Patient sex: F
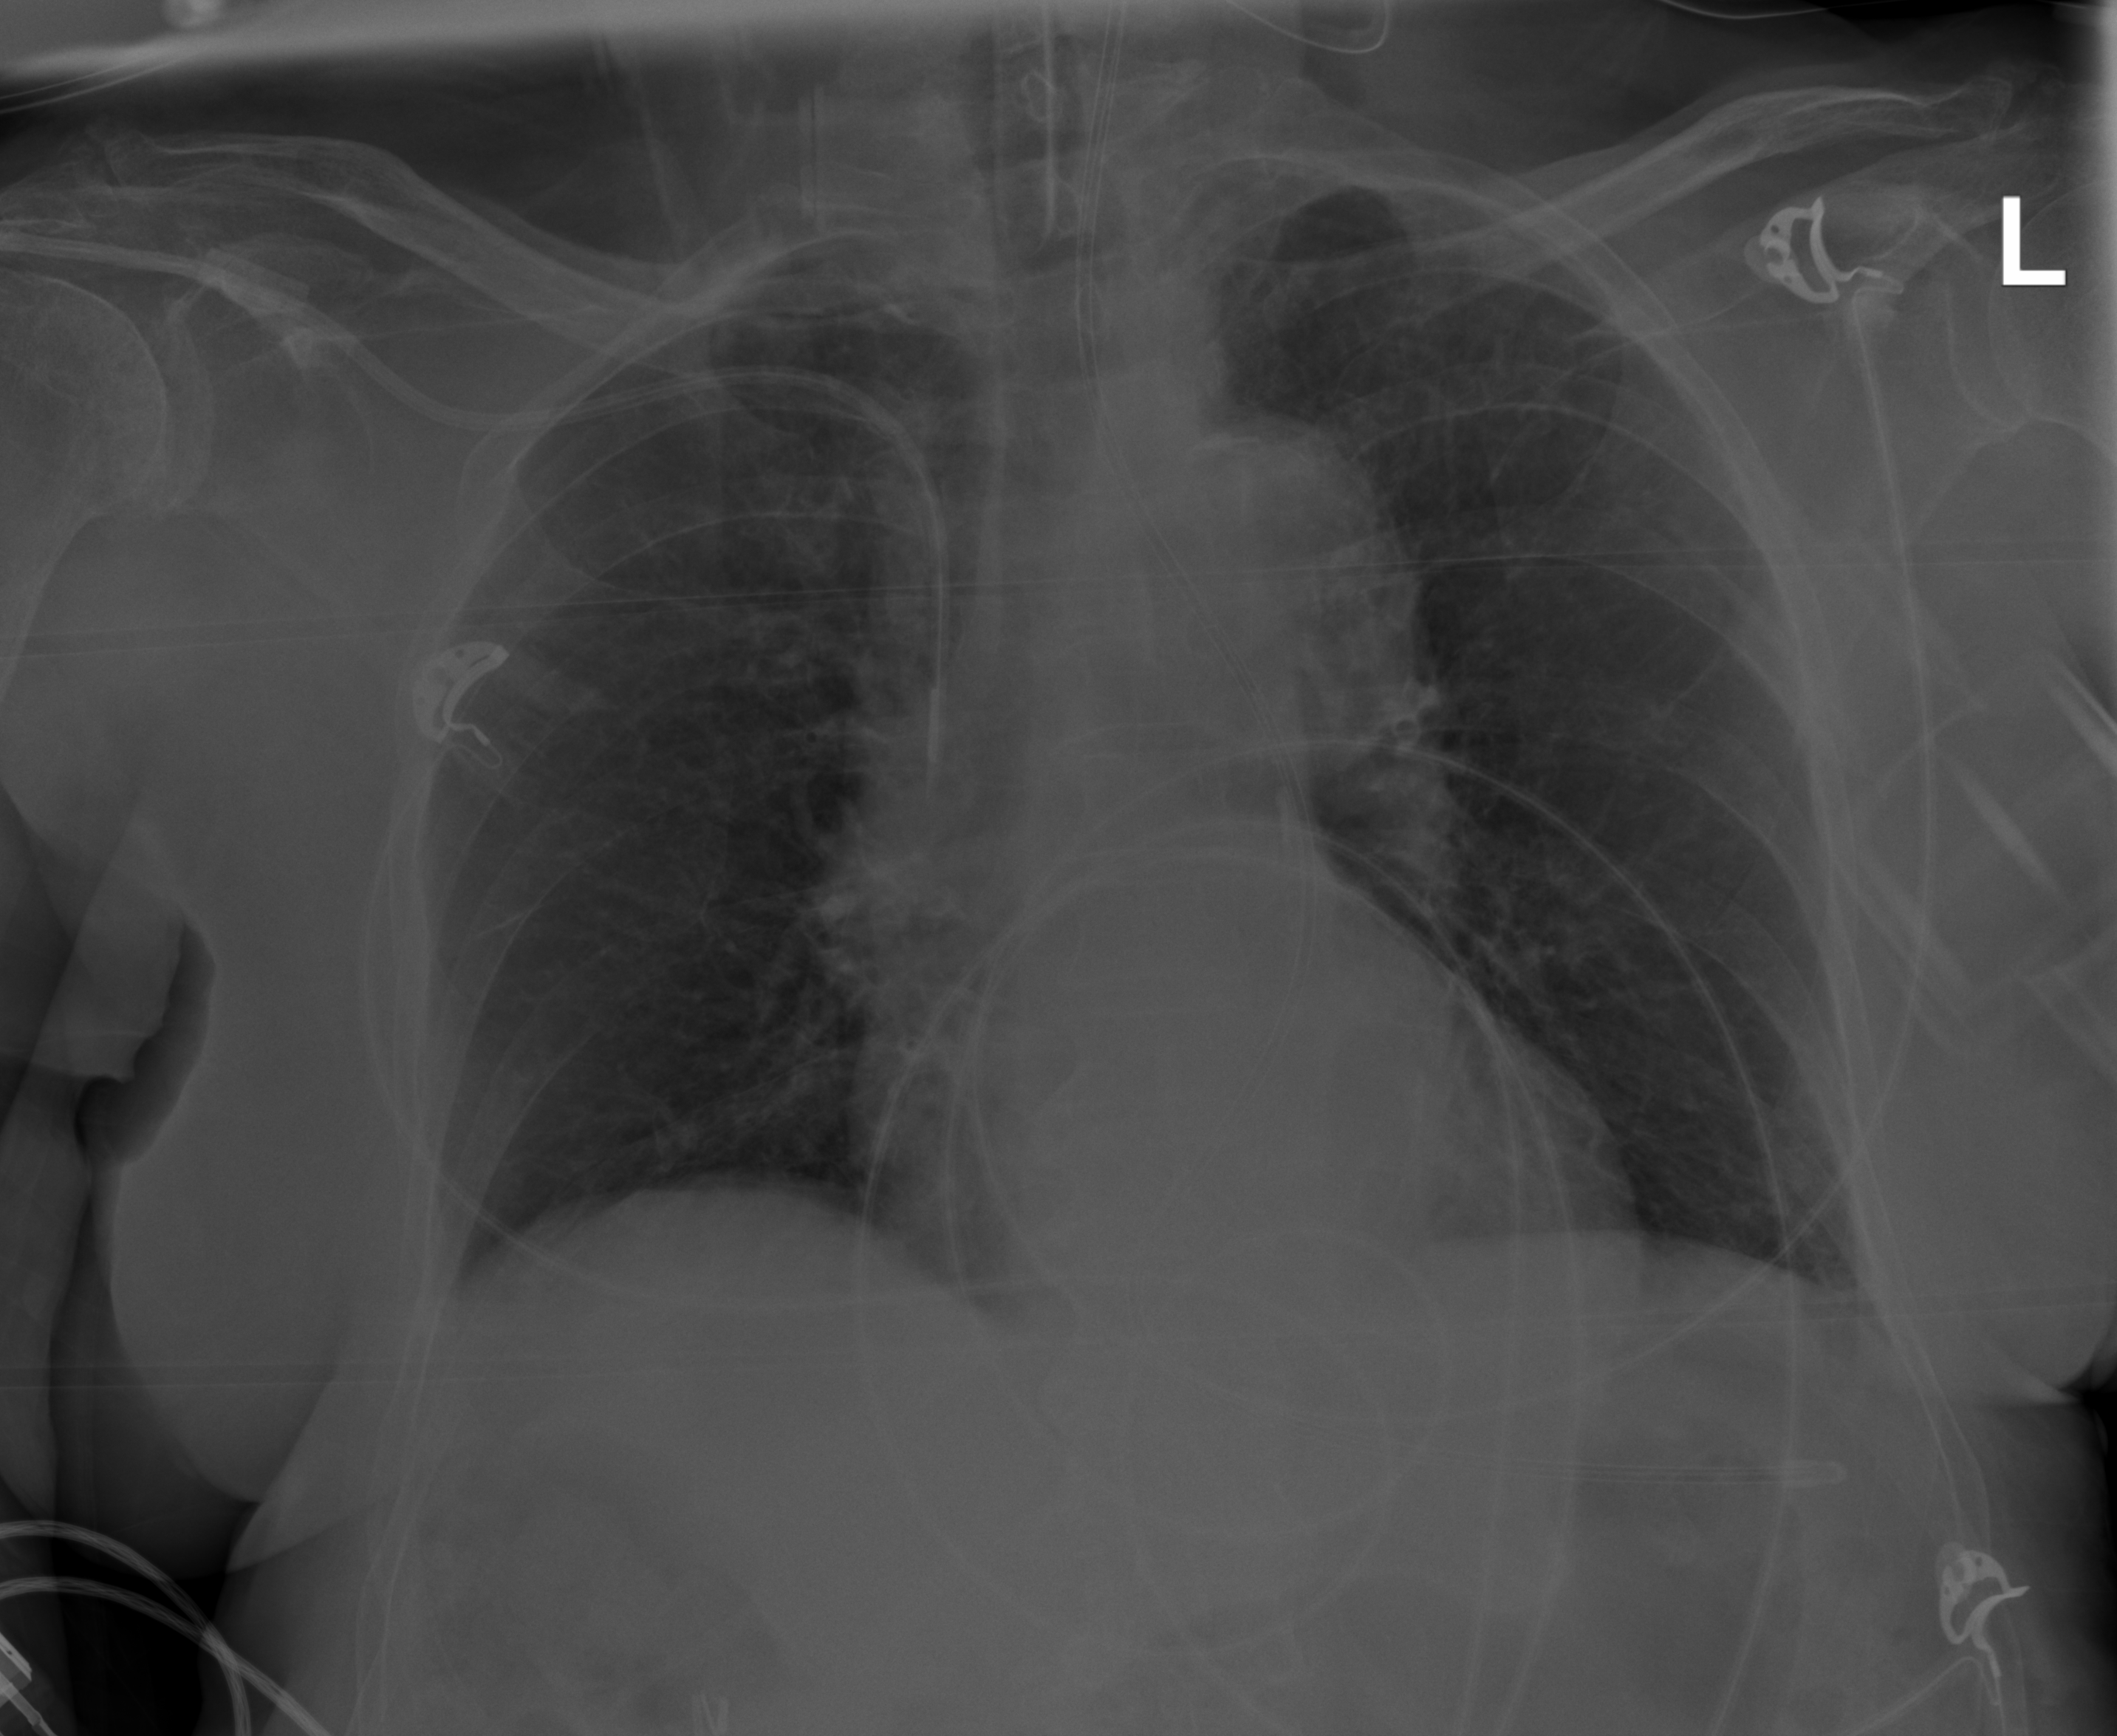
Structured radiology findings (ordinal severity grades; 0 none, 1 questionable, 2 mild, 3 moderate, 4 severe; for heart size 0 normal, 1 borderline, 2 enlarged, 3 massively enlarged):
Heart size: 0
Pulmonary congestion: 0
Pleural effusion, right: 1
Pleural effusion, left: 1
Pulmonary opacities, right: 0
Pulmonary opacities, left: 0
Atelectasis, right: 0
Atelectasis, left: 0